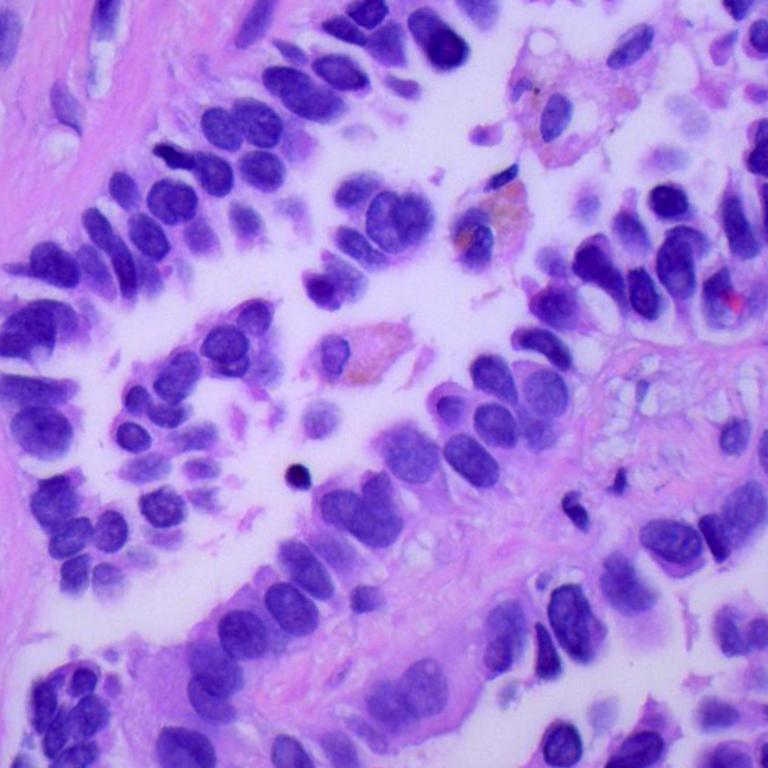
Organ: lung
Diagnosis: adenocarcinomas